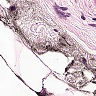
Metastatic tissue present: no